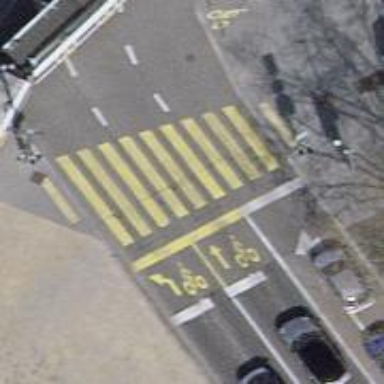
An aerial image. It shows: Crossing equipped with traffic signals. It is zebra crossing.